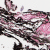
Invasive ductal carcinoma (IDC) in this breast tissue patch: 0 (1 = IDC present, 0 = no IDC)